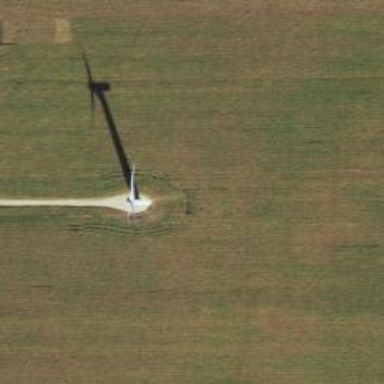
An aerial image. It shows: Wind generator using horizontal axis wind turbines.